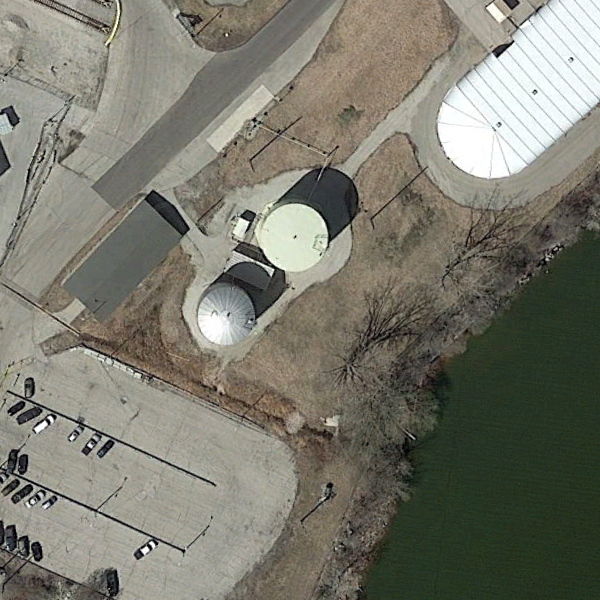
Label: StorageTanks